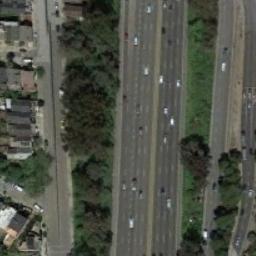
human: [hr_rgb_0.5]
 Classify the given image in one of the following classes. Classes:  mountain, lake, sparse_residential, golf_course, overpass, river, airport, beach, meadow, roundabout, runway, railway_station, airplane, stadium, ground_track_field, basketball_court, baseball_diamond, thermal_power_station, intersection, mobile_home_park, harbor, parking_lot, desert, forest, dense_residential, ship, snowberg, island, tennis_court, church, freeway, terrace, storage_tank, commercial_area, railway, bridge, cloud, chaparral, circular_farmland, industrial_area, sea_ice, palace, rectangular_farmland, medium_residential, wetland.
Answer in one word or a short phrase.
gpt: freeway